Question: I wanted to insert an image in my html li tag but my image is out of the tag. I want to put one image into all my tab of menu and that the image adapts to the size of the tab.
Some one can help me please ?
This is my code html
'''
<nav class="menu">
<ul class="inline">
<li><a href="#">Acceuil<img src="./assets/image/dolphin-logo.png" alt="Commentaire 5" style="border-radius: 5px;"></a></li>
<li><a href="#">Nous contacter</a></li>
<li><a href="#">Nos tarifs</a></li>
<li><a href="#">L'aquarium</a>
<ul class="list">
<li><a href="#">ENTREE 1</a></li>
<li><a href="#">ENTREE 2</a></li>
<li><a href="#">ENTREE 3</a></li>
</ul>
</li>
</ul>
</nav>
'''

Thank you for your help
I add my css here :
'''
nav.menu ul {
position: relative;
width: 100%;
height: 100%;
padding: 0;
margin:0;
list-style-type: none;
}
nav.menu ul li {
width: 250px;
box-sizing: border-box;
height: 60px;
padding:20px 0px;
background-color: #EEE;
text-align: center;
border: 1px solid black;
margin: 20px;
}
nav.menu ul.inline > li {
float: left;
/* border-bottom: none; */
}
nav.menu ul.list > li {
width: 251px;
float: none;
border: 1px solid black;
border-bottom: none;
}
nav.menu ul.list > li:last-child {
border-bottom: 1px solid black;
}
nav.menu ul ul {
display: none;
position: absolute;
top: 60px;
left: 0px;
}
nav.menu ul li:hover > ul {
display: block;
}
nav.menu ul li:hover {
background-color: #EFAE00;
}
'''
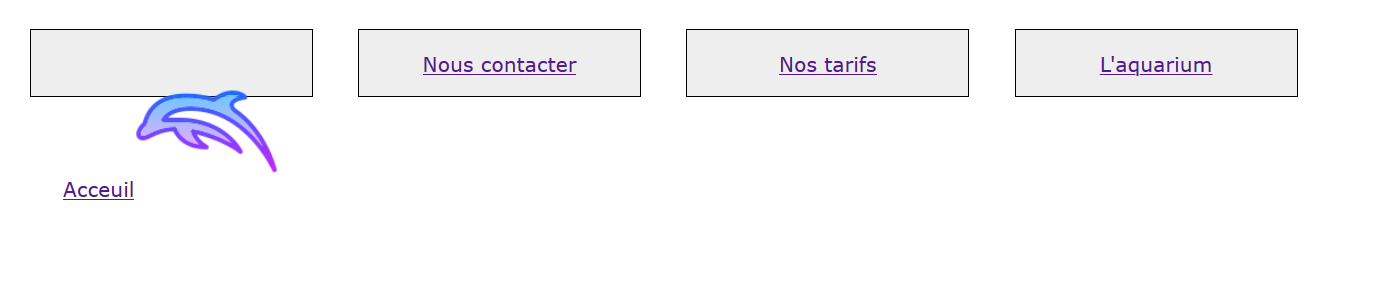
Answer: You can use the image as a background for the tab by using the following CSS:
'''
nav.menu ul.inline > li {
float: left;
background-image: url(./assets/image/dolphin-logo.png); /*you might need to change the url*/
background-position: center;
background-repeat: no-repeat;
background-size: cover;
}
'''